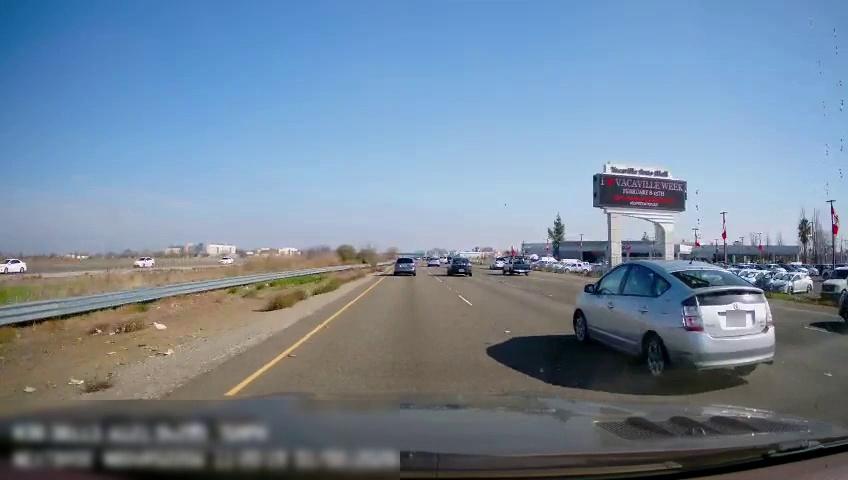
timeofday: Day
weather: Sunny
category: Drivable Space
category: Vehicles | Car
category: Vehicles | Car
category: Vehicles | Car
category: Vehicles | Car
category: Vehicles | Car
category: Vehicles | Car
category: Vehicles | Truck
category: Vehicles | Car
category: Vehicles | Car
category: Vehicles | Car
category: Lanes | Current Lane
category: Lanes | Current Lane
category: Lanes | Alternate Lane
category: Lanes | Alternate Lane
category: Lanes | Alternate Lane